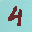
Label: 4